Question: i am trying to join each circle via line and my final code does it but it has some aligment problems like that:

I marked some joining parts with red circle. They are not properly aligned(line doesn't out from center of circle) as you see.
'''
<!DOCTYPE HTML>
<html>
<head>
<meta http-equiv="Content-Type" content="text/html; charset=utf-8">
</head>
<body>
<canvas id="graph" width="982" height="636" style="width:491px">
Tarayiciniz Canvas Desteklemiyor !
</canvas>
<script type="text/javascript">
var i = 0;
var lastCoord = new Array();
var c=document.getElementById("graph");
var cxt=c.getContext("2d");
function getParam(name)
{
name = name.replace(/[\[]/, "\\[").replace(/[\]]/, "\\]");
var regexS = "[\?&]" + name + "=([^&#]*)";
var regex = new RegExp(regexS);
var results = regex.exec(window.location.href);
if(results == null)
return "";
else
return decodeURIComponent(results[1].replace(/\+/g, " "));
}
function drawCircleAndLine(x, y)
{
cxt.fillStyle="#000000";
cxt.beginPath();
if(i == 0) cxt.arc(x, y, 9, 0, Math.PI*2, false);
else cxt.arc(x, y, 6, 0, Math.PI*2, false);
cxt.closePath();
cxt.fill();
if(i % 4 != 0)
{
cxt.lineWidth = 8;
cxt.lineTo(lastCoord[0], lastCoord[1]);
cxt.stroke();
}
else {
cxt.moveTo(lastCoord[0], lastCoord[1]);
cxt.lineTo(lastCoord[0], lastCoord[1]);
cxt.stroke();
}
lastCoord = [x, y];
i++;
}
var coords = {
0 : {
0 : {
"0" : { "x" : 50, "y" : 580},
"1" : { "x" : 50, "y" : 540},
"2" : { "x" : 50, "y" : 472},
"3" : { "x" : 50, "y" : 430},
"4" : { "x" : 50, "y" : 400},
"5" : { "x" : 50, "y" : 382},
"6" : { "x" : 50, "y" : 340},
"7" : { "x" : 50, "y" : 300},
"8" : { "x" : 50, "y" : 250},
"9" : { "x" : 50, "y" : 205},
"10" : { "x" : 50, "y" : 160},
"12" : { "x" : 50, "y" : 138},
"14" : { "x" : 50, "y" : 110},
"15" : { "x" : 50, "y" : 85},
"16" : { "x" : 50, "y" : 65},
"20" : { "x" : 50, "y" : 40}
},
1 : {
"0" : { "x" : 98, "y" : 555},
"1" : { "x" : 98, "y" : 493},
"2" : { "x" : 98, "y" : 451},
..............
"-4" : { "x" : 926, "y" : 356},
"-5" : { "x" : 926, "y" : 375},
"-6" : { "x" : 926, "y" : 398},
"-7" : { "x" : 926, "y" : 428},
"-8" : { "x" : 926, "y" : 452},
"-9" : { "x" : 926, "y" : 476},
"-10" : { "x" : 926, "y" : 500},
"-11" : { "x" : 926, "y" : 530},
"-12" : { "x" : 926, "y" : 550},
"-16" : { "x" : 926, "y" : 588}
}
}
};
var bg = new Image();
bg.src = "images/disc_graph_empty.jpg";
bg.onload = function() {
cxt.drawImage(bg, 0, 0);
try
{
drawCircleAndLine(coords[0][0][getParam('d1')]["x"], coords[0][0][getParam('d1')]["y"]);
drawCircleAndLine(coords[0][2][getParam('d2')]["x"], coords[0][3][getParam('d2')]["y"]);
drawCircleAndLine(coords[0][2][getParam('d3')]["x"], coords[0][2][getParam('d3')]["y"]);
drawCircleAndLine(coords[0][3][getParam('d4')]["x"], coords[0][3][getParam('d4')]["y"]);
drawCircleAndLine(coords[1][0][getParam('d5')]["x"], coords[1][0][getParam('d5')]["y"]);
drawCircleAndLine(coords[1][4][getParam('d6')]["x"], coords[1][5][getParam('d6')]["y"]);
drawCircleAndLine(coords[1][2][getParam('d7')]["x"], coords[1][2][getParam('d7')]["y"]);
drawCircleAndLine(coords[1][3][getParam('d8')]["x"], coords[1][3][getParam('d8')]["y"]);
drawCircleAndLine(coords[2][0][getParam('d9')]["x"], coords[2][0][getParam('d9')]["y"]);
drawCircleAndLine(coords[2][6][getParam('d10')]["x"], coords[2][7][getParam('d10')]["y"]);
drawCircleAndLine(coords[2][2][getParam('d11')]["x"], coords[2][2][getParam('d11')]["y"]);
drawCircleAndLine(coords[2][3][getParam('d12')]["x"], coords[2][3][getParam('d12')]["y"]);
}
catch(err)
{
alert('Hata Olustu !
Bazi noktalar yerlesmemis olabilir.
' + err);
}
}
</script>
</body>
</html>
'''
All files: <URL>
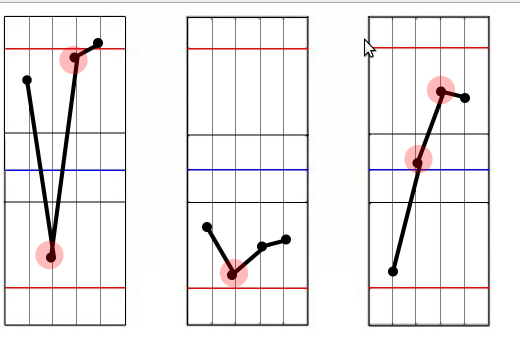
Answer: Here is a major simplification of your code that should point out what the problem is. I made the fill light blue and the stroke width smaller so you can see the issue. I am just calling your function twice:
'''
drawCircleAndLine(100,100);
drawCircleAndLine(100,200);
'''
You would expect a straight downward line, but clearly it is not going straight! See here:
<URL>
What is going on is this:
The first time, just a circle is being drawn with a center at 100,100. This is good
The second time, a circle is being drawn at 200,200, and then then end of the path at that point is the rightmost part of the circle (which is about 106,200). You are then drawing a line from (106,200) to (100,100).
In order to fix this, you can add one command, a 'moveTo(x, y)' before your 'lineTo' so that you start the line from the right place. See here:
<URL>